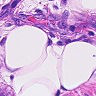
Metastatic tissue present: yes